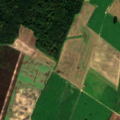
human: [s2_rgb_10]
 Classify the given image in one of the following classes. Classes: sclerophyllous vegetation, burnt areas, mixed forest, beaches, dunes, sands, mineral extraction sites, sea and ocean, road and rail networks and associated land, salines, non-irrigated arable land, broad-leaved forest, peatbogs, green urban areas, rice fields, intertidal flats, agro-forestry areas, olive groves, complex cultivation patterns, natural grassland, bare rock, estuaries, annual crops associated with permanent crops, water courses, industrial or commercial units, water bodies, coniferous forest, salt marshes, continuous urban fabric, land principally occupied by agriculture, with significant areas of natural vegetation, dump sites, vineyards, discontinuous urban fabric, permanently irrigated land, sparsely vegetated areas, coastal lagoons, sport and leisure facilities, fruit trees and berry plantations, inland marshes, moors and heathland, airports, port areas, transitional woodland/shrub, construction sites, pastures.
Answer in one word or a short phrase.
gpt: non-irrigated arable land, mixed forest